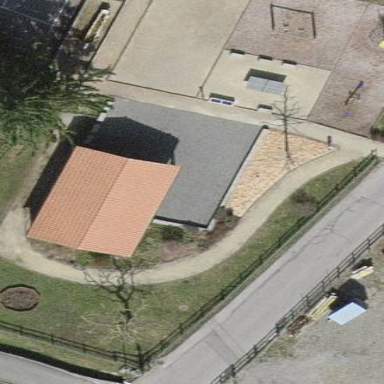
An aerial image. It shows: View of roof of building.